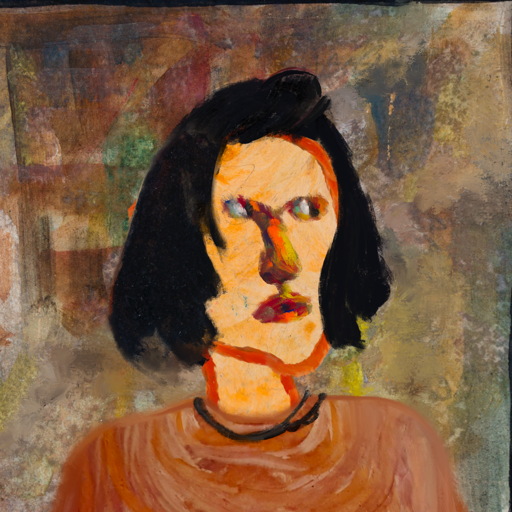
Background: Mosgoul, Head And Neck Side: Experience, Face Side: An_Impression, Bust: Pious_Lady, Hair Side: Mosgoul, Head Accessory: Blank, Second Necklace: Blank, Necklace: Orphan, Baby: Blank